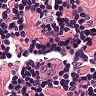
Metastatic tissue present: no